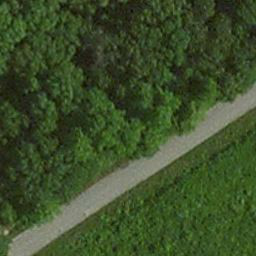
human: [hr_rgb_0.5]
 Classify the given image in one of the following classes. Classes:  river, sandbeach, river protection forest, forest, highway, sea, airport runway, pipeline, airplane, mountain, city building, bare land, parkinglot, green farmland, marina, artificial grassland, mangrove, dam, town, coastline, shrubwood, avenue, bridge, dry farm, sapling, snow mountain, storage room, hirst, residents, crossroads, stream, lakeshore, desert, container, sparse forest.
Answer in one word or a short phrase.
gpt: avenue